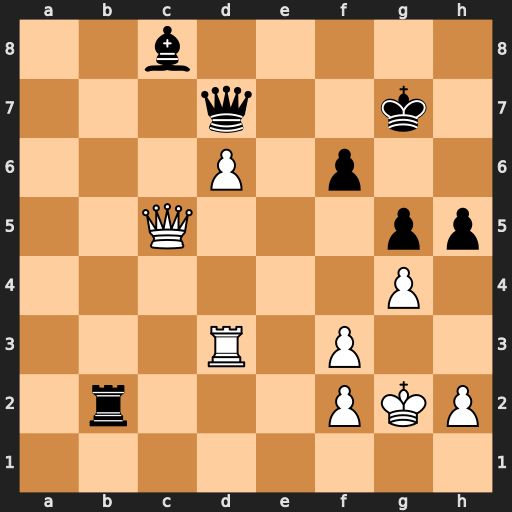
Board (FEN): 2b5/3q2k1/3P1p2/2Q3pp/6P1/3R1P2/1r3PKP/8
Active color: w
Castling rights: -
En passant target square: -
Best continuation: Re3 hxg4 Re7+ Qxe7 dxe7